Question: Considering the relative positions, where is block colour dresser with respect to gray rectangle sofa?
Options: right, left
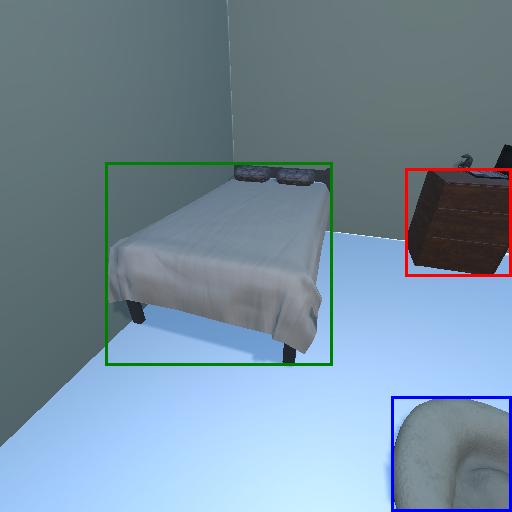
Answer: right